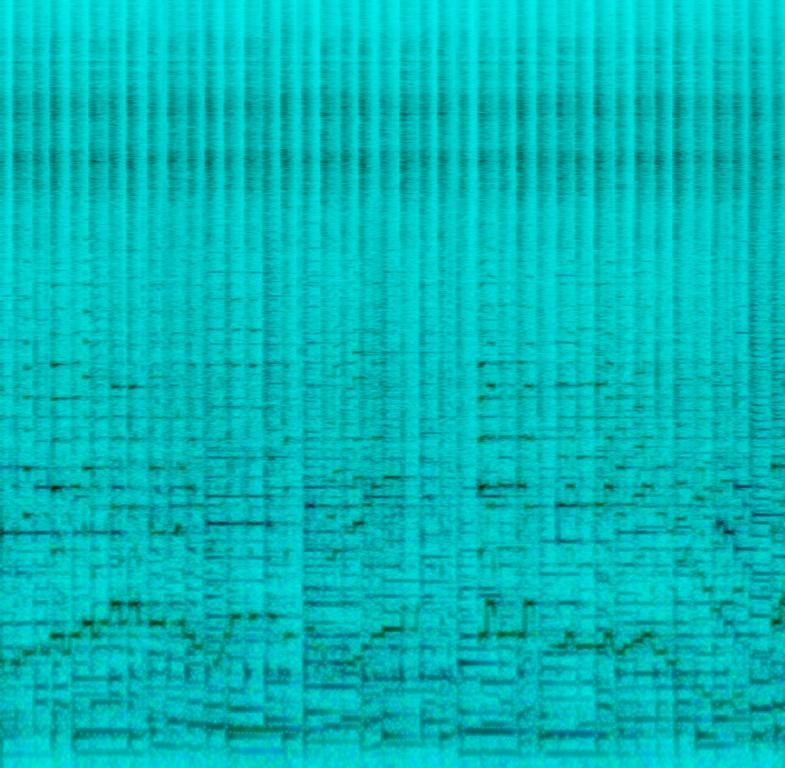
This audio contains someone playing a melody on a guitar in the midrange while someone else is strumming a melody on a cuatro in a higher key. Someone is playing a tambourine while a clarinet is playing a fast lead melody. This audio may be playing as a live concert.